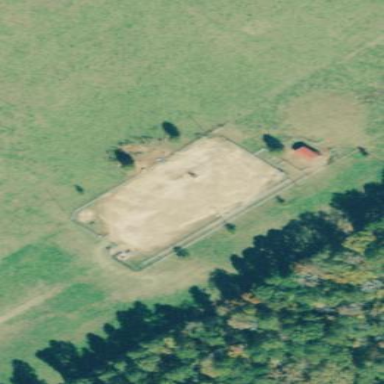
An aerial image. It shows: Equestrian pitch with unpaved surface.